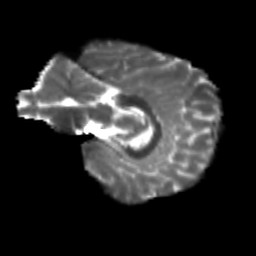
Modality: T2w
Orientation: sagittal
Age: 9
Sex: male
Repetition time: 9.4 s
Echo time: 0.089 s